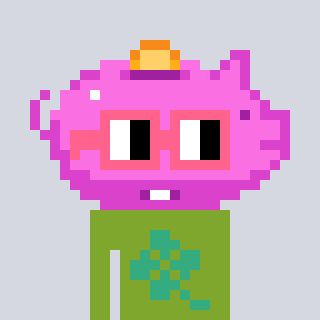
a pixel art character with square pink glasses, a piggybank-shaped head and a slimegreen-colored body on a cool background